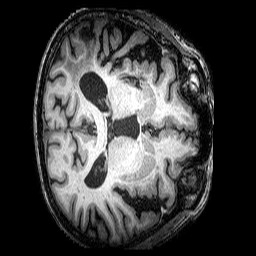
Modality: T1w
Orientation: axial
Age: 80
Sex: female
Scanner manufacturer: siemens
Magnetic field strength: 3 T
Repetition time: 2.25 s
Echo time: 0.00452 s